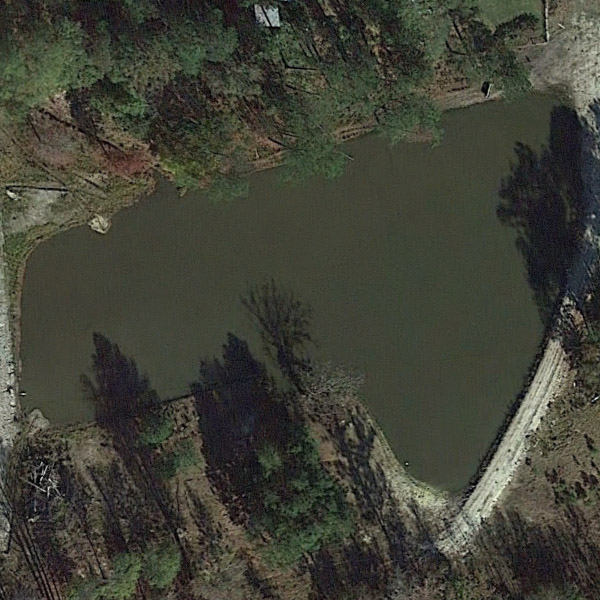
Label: Pond